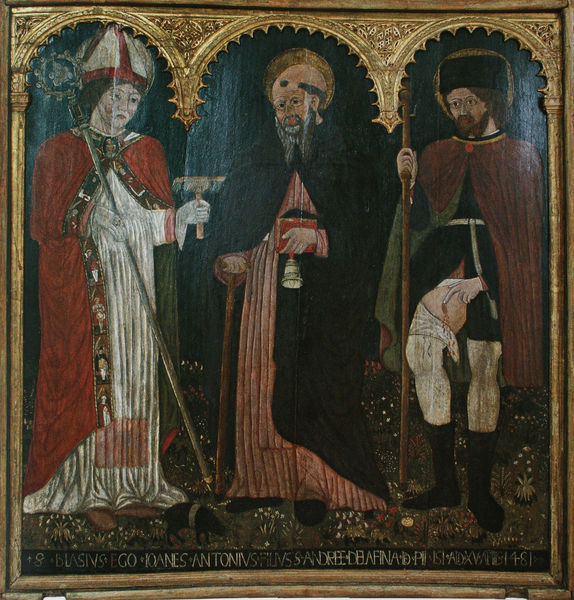
Titel: Hl. Biagio, Hl. Antonius der Abt, Hl. Rochus
Künstler: Giovanni Antonio della Fina
Standort: Lizzana
Institution: San Floriano
Schlagwörter: blau, dunkel, gemälde, mann, nackt, umhang, weiß, wunde, grün, blumen, hut, kleider, männer, schwarz, säulen, gras, gürtel, rot, tier, wiese, haube, ornament, bart, gesichter, hose, mütze, falten, johannes, kragen, rahmen, bild, hände, öl, kirche, geistlicher, gewand, gold, kutte, mantel, stehend, drei, pflanzen, borte, gotik, renaissance, stock, bein, schrift, bogen, schuhe, stab, hosen, steifen, naiv, rundbogen, ölgemälde, bischof, lanze, papst, bordüre, inschrift, glatze, gestreift, streifen, socken, strumpf, faltenwurf, stola, bauer, bögen, name, klinge, strümpfe, klingel, arkade, blut, schwein, buch, vergoldet, scharz, soldat, stöcke, beschriftung, mäntel, helm, stiefel, altar, arkaden, kapitell, heiligenschein, pfarrer, stäbe, glocke, glöckchen, mittelalter, rundbögen, priester, weihrauch, schwart, mönch, fingerzeig, heiliger, mitra, mönche, tiara, umhänge, heilige, märtyrer, pelzmütze, mittelpunkt, verletzung, hirte, sakral, ikone, altarbild, kapitel, tonsur, latein, glock, bischofsstab, renissance, altertum, attribute, religionen, rochus, bischoff, antonius, strefen, mutze, amikt, armikt, blasius, golr, pestbeule, priste, i, st. blasien, 1481, 3 heilige, hjjohannes, blasisus